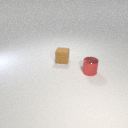
small brown rubber cube behind small red metal cylinder